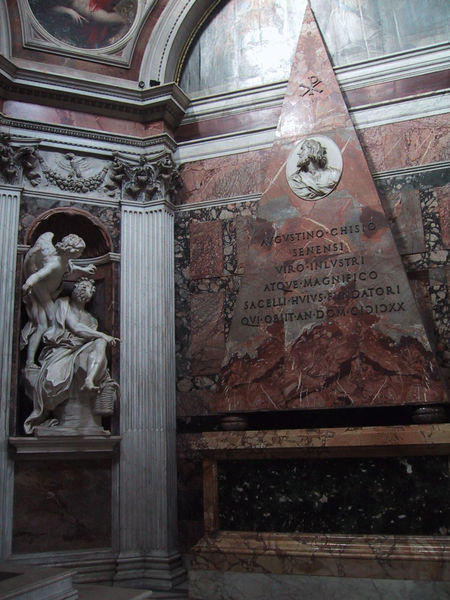
Titel: Umgestaltung der Chigi-Kapelle
Künstler: Giovanni Lorenzo Bernini
Standort: Rom, S. Maria del Popolo, Chigi-Kapelle (EU - I - Latium)
Schlagwörter: gruppe, kampf, mann, dreieck, marmor, männer, pfeiler, säule, säulen, gebäude, rot, ornament, stein, porträt, kirche, figur, engel, skulptur, statue, relief, schrift, ecke, bogen, enge, pilaster, inschrift, verzierung, jahreszahl, foto, nische, dom, denkmal, gravur, kapitell, fries, gesims, sarg, christus, grab, jesus, tempel, pyramide, grabmal, mamor, latein, kannelur, kanellur, augustinus, christo, kannellur, inschirft, px, gabmal, ingavia, augustino, sagr, chisto, christogramm, chisio